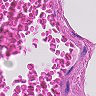
Metastatic tissue present: no